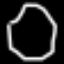
Label: octagon